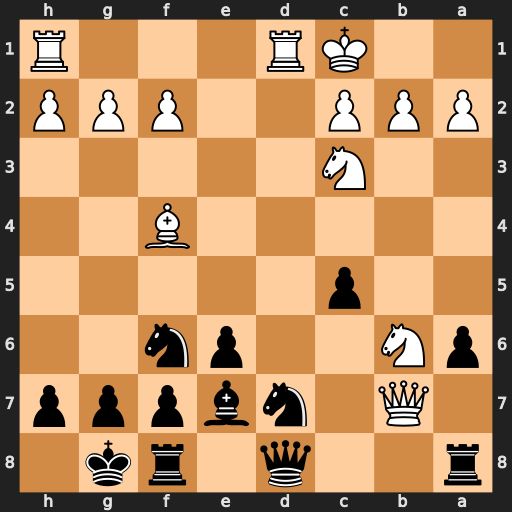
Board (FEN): r2q1rk1/1Q1nbppp/pN2pn2/2p5/5B2/2N5/PPP2PPP/2KR3R
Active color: b
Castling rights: -
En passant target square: -
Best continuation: Qxb6 Rxd7 Nxd7